Field crop: tomato
Growth stage: 1
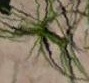
Species: cyperus